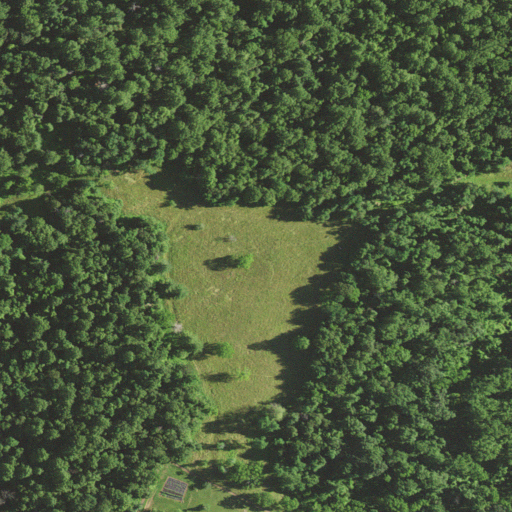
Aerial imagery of mountain in Virginia named Middle Mountain containing deciduous forest, mixed forest, pasture, and evergreen forest